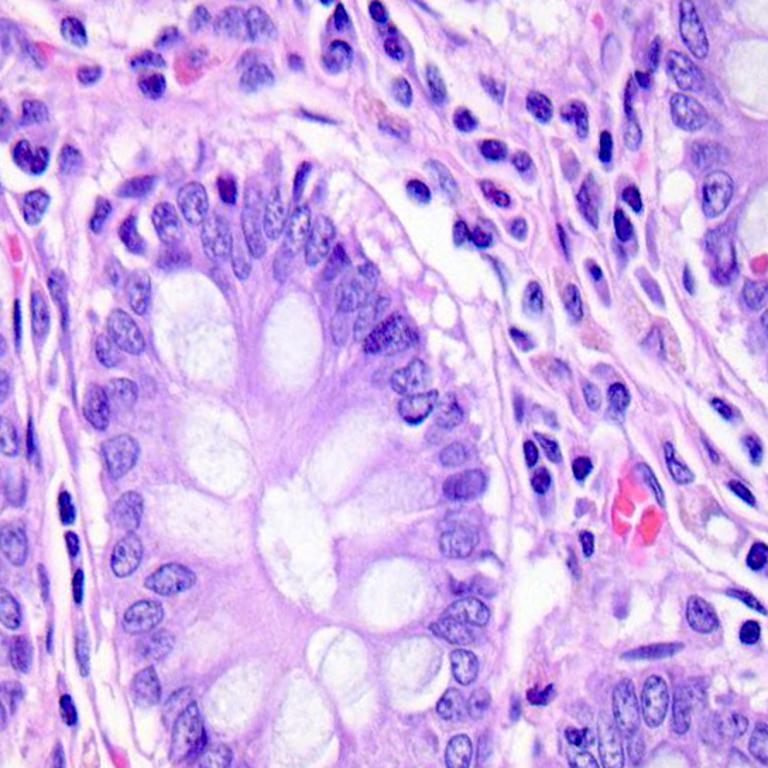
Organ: colon
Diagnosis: benign